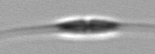
Label: Cylindrotheca